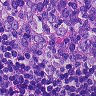
Metastatic tissue present: no